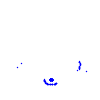
Particle: proton